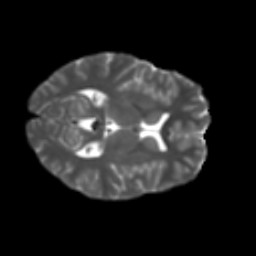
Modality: T2w
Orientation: axial
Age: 22
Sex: female
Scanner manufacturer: ge
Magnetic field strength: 3 T
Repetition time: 7.8 s
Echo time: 0.0606 s